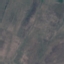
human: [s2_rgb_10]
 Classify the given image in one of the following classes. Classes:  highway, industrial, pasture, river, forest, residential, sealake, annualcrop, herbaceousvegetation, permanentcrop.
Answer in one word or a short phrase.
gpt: HerbaceousVegetation